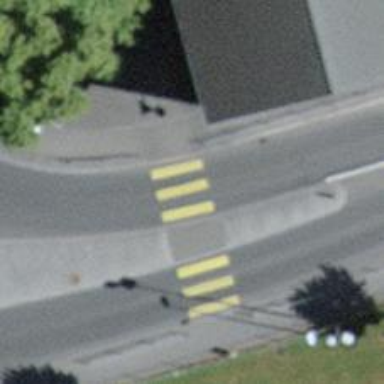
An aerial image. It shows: Zebra crossing on the road.